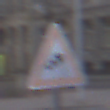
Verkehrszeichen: SeitenwindVonRechts
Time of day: SunriseSunset
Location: Outdoor (Urban)
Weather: PartlyCloudy
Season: NotSpecified
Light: Natural